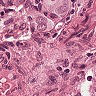
Metastatic tissue present: yes